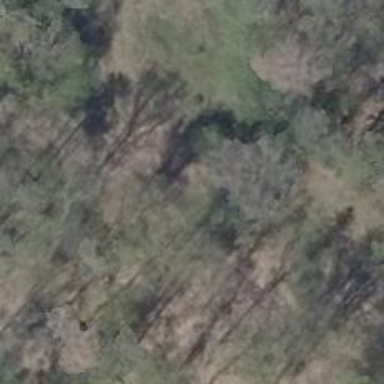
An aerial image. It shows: Mixed leaf-type row of trees.